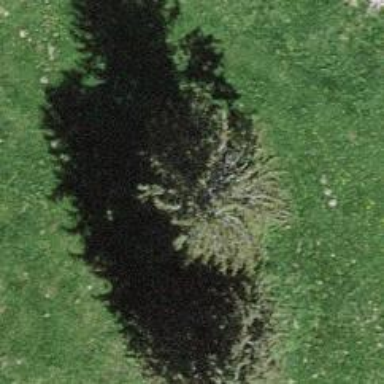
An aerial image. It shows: Single tag "natural: tree."